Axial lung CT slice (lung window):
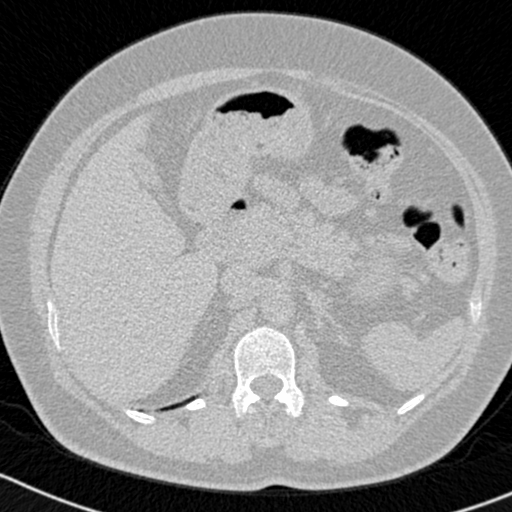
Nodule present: no